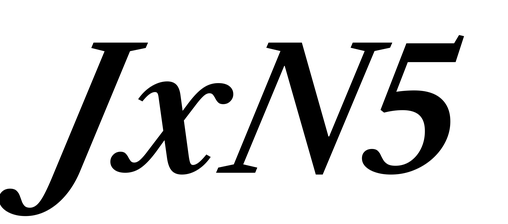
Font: LibreCaslonText-Italic_SemiBold_Italic